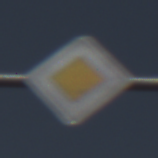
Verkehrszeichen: Vorfahrtsstrasse
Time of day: MorningAfternoon
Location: Outdoor (Nature)
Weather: PartlyCloudy
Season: NotSpecified
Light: Natural